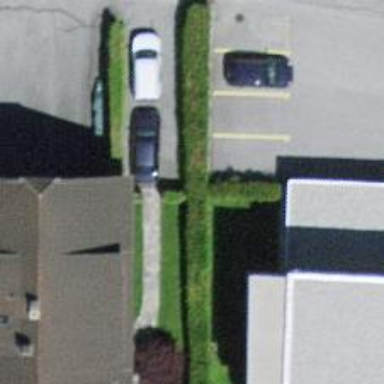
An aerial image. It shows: Hedge acting as barrier.